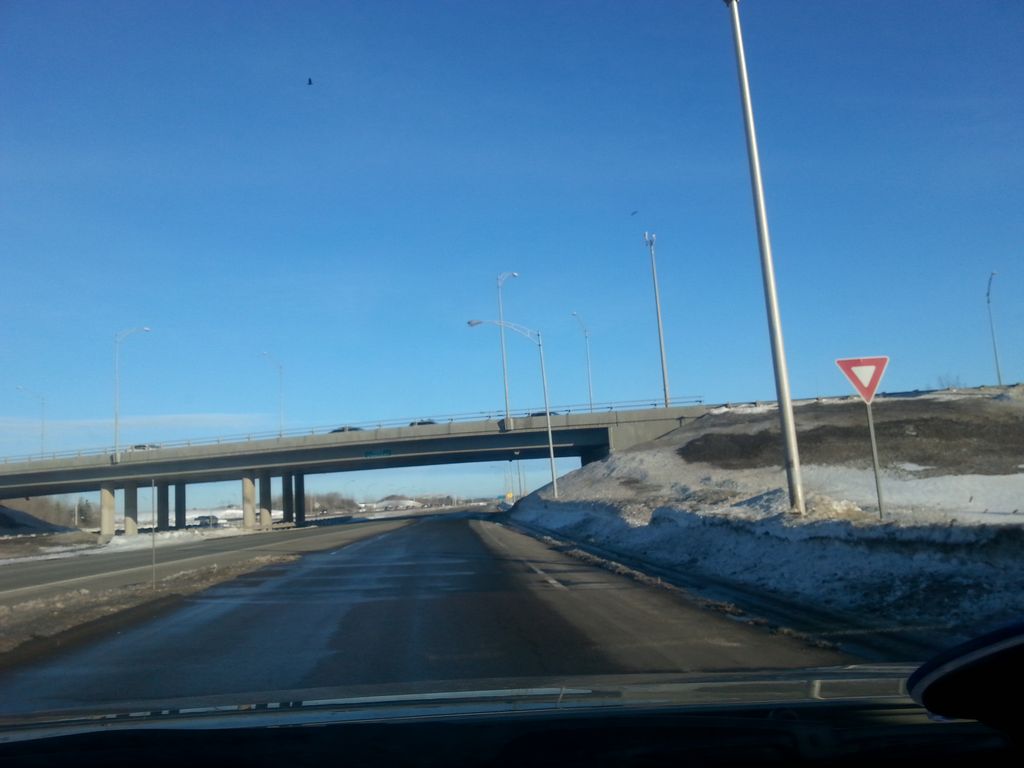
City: quebec_city